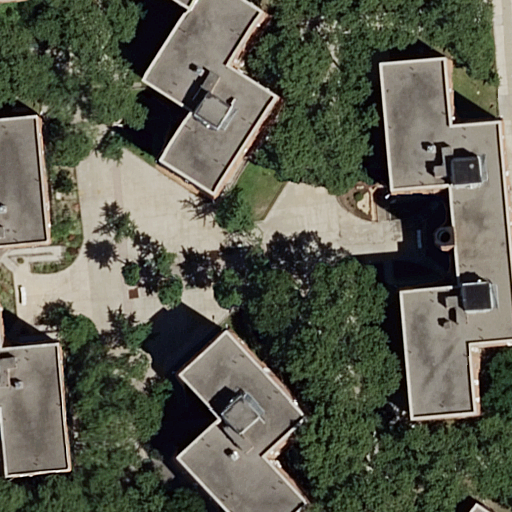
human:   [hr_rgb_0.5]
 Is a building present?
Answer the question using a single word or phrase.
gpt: yes

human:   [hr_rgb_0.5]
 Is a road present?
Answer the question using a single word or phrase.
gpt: yes

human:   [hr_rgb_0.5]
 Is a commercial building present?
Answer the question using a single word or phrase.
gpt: no

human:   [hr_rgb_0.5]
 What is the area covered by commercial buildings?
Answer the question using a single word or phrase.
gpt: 0m2

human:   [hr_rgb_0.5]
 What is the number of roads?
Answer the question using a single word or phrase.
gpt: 3

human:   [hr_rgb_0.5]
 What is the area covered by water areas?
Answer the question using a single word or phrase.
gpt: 0m2

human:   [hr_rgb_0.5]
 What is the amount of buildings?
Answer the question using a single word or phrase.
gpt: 6

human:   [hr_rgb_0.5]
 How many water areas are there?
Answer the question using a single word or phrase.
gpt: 0

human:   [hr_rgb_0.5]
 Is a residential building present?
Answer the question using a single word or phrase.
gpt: yes

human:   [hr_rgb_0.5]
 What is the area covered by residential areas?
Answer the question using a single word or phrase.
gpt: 10607m2

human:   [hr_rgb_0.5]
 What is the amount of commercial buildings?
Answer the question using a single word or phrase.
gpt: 0

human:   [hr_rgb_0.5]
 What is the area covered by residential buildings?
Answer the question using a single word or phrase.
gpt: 3679m2

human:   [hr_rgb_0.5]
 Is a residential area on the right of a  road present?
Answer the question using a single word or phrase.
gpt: no

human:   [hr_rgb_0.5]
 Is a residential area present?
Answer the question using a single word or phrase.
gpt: yes

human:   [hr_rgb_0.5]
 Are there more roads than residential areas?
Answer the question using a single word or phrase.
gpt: yes

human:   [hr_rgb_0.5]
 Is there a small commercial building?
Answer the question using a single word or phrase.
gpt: no

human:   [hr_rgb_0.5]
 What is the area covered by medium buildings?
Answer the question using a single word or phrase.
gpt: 225m2

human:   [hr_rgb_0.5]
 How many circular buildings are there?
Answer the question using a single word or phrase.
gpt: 0

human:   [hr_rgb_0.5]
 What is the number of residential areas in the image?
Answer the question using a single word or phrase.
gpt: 1

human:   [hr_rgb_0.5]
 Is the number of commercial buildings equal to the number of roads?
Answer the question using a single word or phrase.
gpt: no

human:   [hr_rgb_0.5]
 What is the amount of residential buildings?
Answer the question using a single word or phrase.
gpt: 6

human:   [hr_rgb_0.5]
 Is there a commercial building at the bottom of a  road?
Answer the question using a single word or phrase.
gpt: no

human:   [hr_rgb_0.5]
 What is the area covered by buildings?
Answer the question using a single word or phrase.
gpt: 3679m2

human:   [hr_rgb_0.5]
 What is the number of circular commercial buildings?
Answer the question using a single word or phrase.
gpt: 0

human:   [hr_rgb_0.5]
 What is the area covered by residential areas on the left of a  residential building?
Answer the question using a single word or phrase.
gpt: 10607m2

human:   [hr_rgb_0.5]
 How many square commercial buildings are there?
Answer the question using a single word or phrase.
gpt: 0

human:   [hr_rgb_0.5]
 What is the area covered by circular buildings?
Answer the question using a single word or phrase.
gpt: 0m2

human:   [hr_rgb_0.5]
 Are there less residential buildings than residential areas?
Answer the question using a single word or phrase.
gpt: no

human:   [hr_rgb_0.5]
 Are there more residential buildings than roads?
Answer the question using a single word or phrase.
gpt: yes

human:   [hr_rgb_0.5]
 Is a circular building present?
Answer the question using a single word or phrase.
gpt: no

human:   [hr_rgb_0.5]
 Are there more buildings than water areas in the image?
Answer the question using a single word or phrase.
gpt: yes

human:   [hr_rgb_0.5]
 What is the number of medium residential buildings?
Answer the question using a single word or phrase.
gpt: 1

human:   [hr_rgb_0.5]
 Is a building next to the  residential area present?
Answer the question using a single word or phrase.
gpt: yes

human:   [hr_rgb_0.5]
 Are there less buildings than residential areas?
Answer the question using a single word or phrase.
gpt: no

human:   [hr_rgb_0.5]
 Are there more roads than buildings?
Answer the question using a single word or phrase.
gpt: no

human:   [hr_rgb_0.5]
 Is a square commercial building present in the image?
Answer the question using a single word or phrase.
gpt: no

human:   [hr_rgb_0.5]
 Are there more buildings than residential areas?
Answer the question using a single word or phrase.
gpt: yes

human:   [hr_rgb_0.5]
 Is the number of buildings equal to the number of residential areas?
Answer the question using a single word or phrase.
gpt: no

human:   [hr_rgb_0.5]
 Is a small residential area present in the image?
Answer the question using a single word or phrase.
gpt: no

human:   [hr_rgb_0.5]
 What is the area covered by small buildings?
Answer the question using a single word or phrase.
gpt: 10m2

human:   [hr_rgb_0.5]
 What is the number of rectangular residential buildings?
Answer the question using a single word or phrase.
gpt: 1

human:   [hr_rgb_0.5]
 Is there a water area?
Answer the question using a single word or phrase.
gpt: no

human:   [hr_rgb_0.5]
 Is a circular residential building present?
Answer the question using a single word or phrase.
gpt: no

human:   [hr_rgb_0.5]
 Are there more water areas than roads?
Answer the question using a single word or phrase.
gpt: no

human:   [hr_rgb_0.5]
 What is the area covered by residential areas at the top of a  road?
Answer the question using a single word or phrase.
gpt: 0m2

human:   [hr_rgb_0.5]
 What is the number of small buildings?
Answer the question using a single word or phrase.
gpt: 1

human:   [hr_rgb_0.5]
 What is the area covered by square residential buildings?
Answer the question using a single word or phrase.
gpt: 0m2

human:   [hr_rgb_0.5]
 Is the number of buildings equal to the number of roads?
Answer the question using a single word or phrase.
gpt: no

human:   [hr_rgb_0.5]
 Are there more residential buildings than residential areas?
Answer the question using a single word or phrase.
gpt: yes

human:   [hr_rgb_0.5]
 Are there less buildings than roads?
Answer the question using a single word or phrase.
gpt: no

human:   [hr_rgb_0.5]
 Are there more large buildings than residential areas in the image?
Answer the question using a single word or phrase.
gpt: yes

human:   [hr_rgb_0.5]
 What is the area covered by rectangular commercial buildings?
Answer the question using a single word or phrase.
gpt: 0m2

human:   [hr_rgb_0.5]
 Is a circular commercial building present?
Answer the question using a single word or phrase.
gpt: no

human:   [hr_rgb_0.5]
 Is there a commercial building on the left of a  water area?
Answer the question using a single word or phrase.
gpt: no

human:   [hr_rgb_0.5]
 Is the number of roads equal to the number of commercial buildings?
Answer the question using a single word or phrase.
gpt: no

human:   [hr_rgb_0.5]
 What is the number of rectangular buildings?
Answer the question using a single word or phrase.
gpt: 1

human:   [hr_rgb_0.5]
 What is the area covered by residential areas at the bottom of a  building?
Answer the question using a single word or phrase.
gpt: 10607m2

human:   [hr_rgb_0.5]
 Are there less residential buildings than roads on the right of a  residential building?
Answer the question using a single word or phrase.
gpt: no

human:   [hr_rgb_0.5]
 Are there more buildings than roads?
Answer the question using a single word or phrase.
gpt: yes

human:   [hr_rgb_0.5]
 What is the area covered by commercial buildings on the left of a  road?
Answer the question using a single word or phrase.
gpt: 0m2

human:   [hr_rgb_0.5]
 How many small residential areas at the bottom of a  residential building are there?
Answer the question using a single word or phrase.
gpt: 0

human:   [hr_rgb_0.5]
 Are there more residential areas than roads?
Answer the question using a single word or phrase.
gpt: no

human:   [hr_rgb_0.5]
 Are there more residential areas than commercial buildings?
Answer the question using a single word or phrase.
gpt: yes

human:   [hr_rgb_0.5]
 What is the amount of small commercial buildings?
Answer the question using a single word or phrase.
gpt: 0